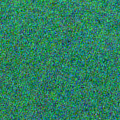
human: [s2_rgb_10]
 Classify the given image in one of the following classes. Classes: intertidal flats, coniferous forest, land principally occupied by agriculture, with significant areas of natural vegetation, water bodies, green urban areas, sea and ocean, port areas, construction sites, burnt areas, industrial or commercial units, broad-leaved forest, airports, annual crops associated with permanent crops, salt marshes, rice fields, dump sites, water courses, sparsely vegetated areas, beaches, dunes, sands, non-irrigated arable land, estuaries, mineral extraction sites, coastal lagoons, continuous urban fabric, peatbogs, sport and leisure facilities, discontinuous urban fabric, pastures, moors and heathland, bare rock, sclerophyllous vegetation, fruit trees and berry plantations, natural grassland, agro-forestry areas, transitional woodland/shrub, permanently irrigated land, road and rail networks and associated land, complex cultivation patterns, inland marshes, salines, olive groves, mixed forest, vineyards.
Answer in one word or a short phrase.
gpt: sea and ocean